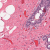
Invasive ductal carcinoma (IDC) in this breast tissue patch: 0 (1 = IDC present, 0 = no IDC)